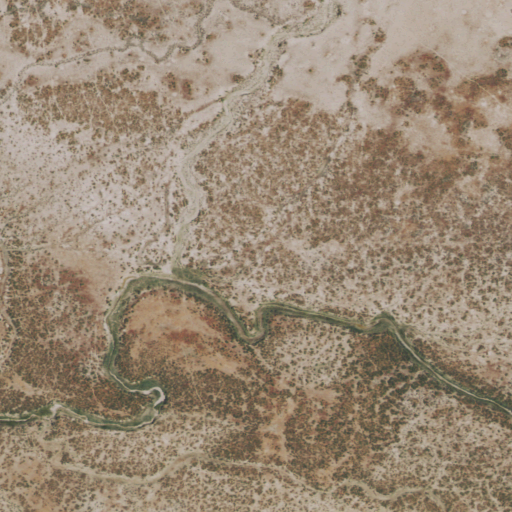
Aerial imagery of valley in Wyoming named Frenchie Draw containing only shrub